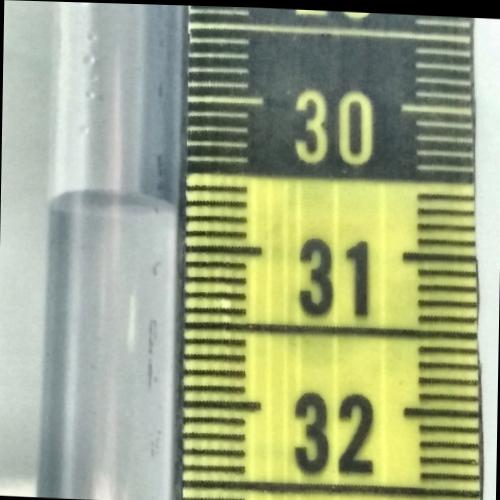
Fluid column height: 30.7 cm